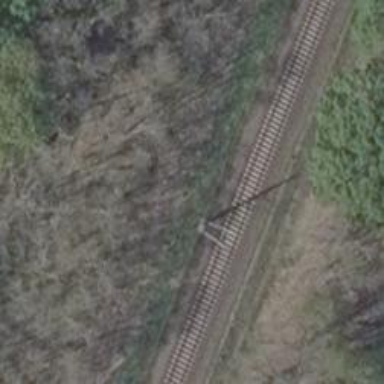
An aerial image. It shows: Milestone along the railway track with catenary mast.